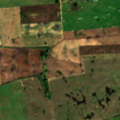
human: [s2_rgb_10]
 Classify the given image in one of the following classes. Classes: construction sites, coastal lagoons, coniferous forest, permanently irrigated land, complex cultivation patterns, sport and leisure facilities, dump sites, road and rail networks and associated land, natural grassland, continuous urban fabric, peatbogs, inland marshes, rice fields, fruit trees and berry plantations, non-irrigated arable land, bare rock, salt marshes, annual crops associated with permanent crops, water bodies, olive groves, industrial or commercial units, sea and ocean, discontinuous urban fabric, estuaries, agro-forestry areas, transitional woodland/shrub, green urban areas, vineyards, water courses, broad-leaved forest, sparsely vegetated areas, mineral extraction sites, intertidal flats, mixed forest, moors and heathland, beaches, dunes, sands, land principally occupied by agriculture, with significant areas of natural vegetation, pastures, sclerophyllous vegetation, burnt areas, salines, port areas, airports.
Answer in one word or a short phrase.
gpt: non-irrigated arable land, pastures